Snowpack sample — Buffalo Mountain, Silverthorne, Colorado, USA (2/22/26, 2:02 PM MST)
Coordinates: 39.622, -106.113
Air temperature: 33 °F
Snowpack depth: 63 cm
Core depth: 40 cm
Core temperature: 26.6 °F
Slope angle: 11°, slope face: 116°
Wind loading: low
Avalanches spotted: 0
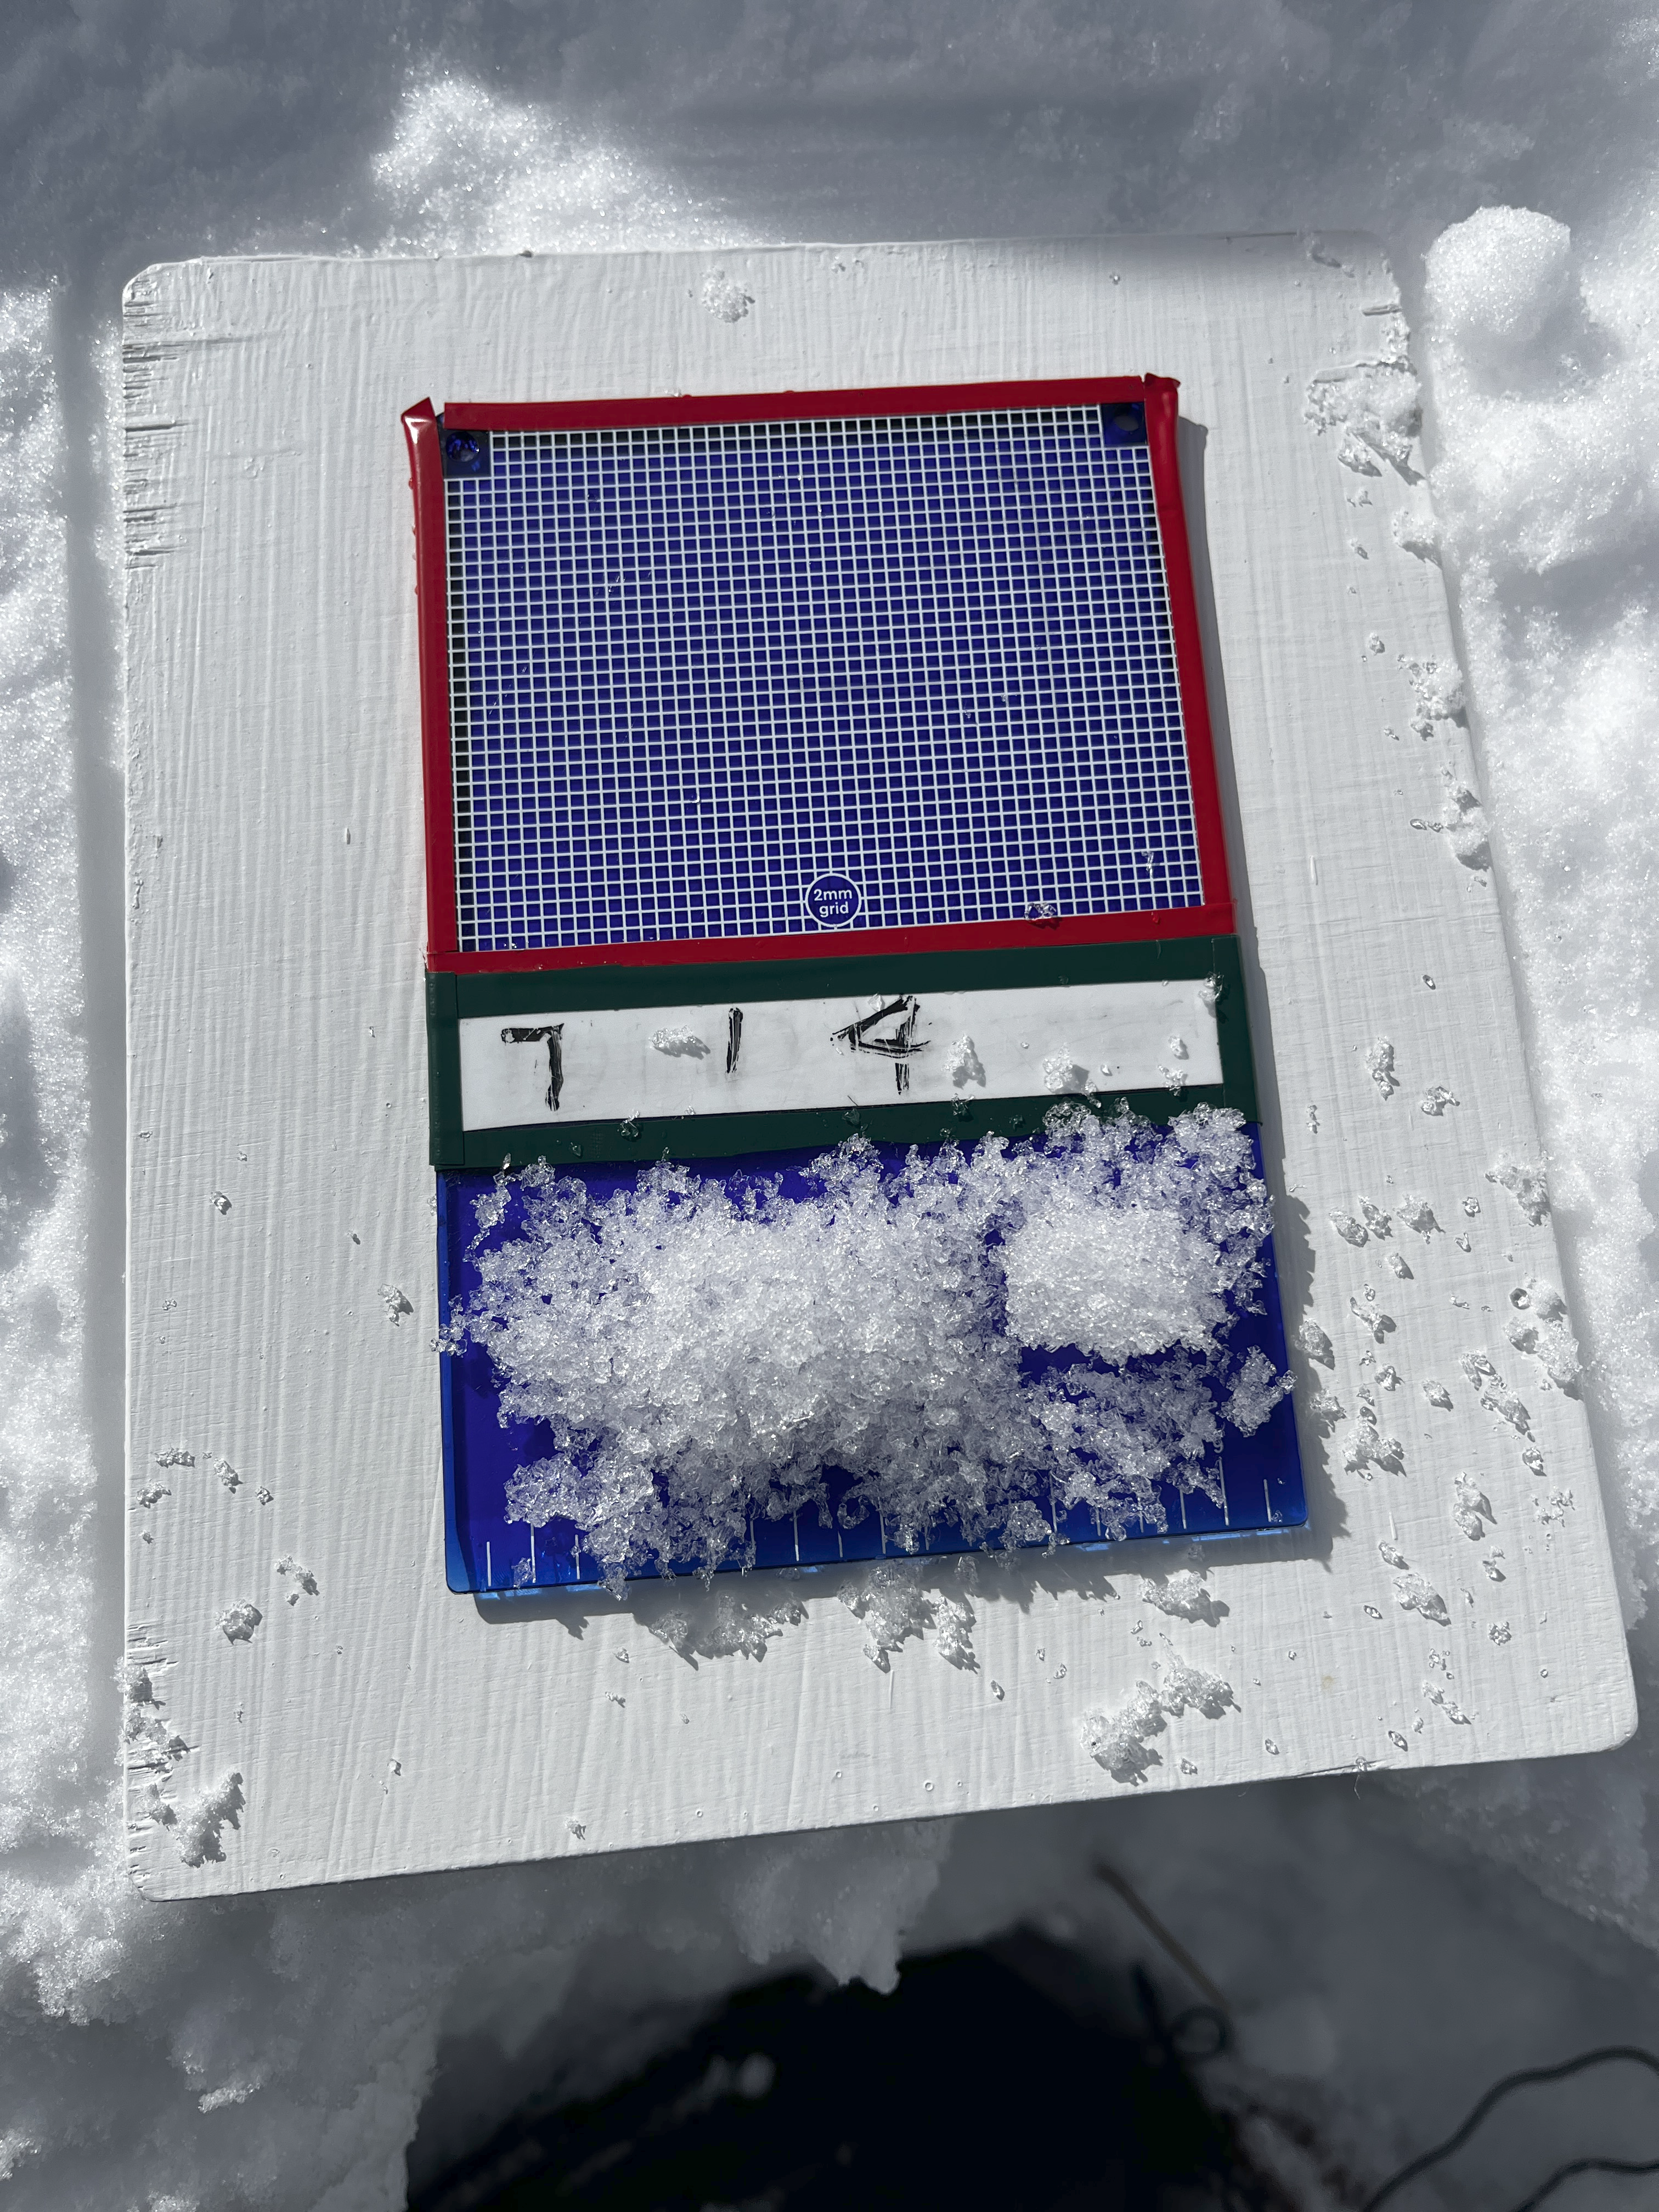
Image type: crystal_card
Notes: In a firebreak similar to site 1, minimal wind loading with no spotted avalanches (not many faces in view though)